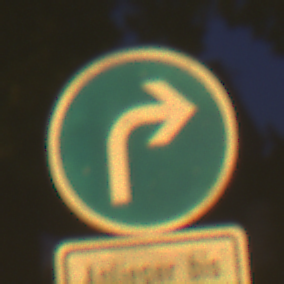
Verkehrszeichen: VorgeschriebeneFahrtrichtungRechts
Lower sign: SonstigeFahrzeugePersonengruppenFrei3
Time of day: Night
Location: Outdoor (Urban)
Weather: Clear
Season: NotSpecified
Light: Artificial